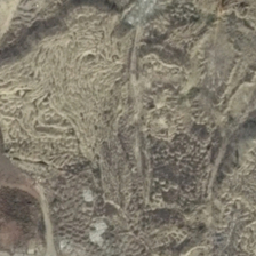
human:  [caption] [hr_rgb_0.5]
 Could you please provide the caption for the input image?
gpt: There is a bare piece of land with wavy veins on it.

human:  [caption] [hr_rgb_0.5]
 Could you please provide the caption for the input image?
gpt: the sandy messy bareland has many stripes on it .

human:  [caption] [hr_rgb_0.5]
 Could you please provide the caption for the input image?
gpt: Bare soil with undulating veins.

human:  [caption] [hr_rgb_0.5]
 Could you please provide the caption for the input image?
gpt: the terrain of the terrene is crumpled .

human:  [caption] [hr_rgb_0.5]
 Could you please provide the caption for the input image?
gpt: it is a piece of irregular gray bareland .